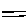
Label: line